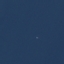
Land use / land cover class: SeaLake